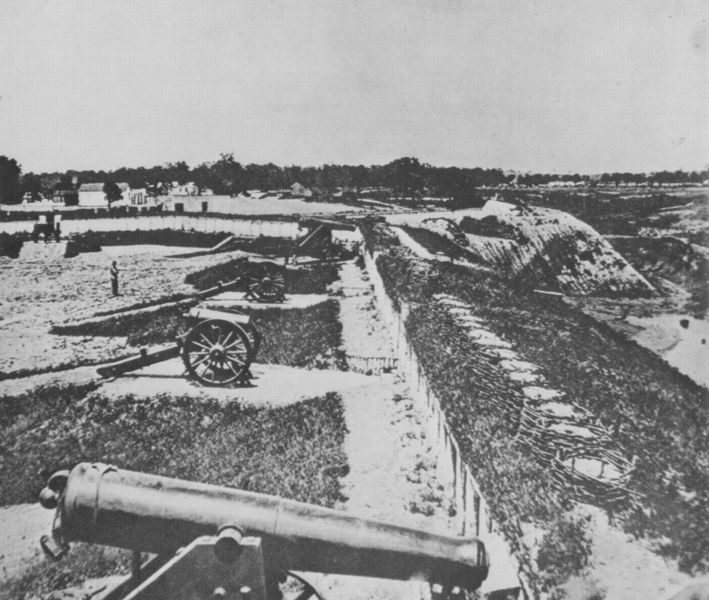
Titel: Fort Mahone oder "Fort der Verdammnis"
Künstler: Mathew B. Brady
Schlagwörter: baum, berg, dunkel, himmel, kampf, mann, weiß, bäume, landschaft, menschen, sand, grau, licht, männer, schwarz, stroh, zeichnung, gebäude, gras, haus, wiese, mensch, stein, weit, feld, hügel, wald, räder, verlassen, mauer, hecke, speichen, rad, krieg, schlacht, vorsprung, soldaten, podest, befestigung, foto, fotografie, photographie, kanone, schmutz, festung, schwarzweiss, waffen, soldat, reihe, schlamm, photo, hügelig, leid, graben, artillerie, kanonen, kanonenrohr, stellung, stahl, schutz, rohr, lager, vorsprünge, schuss, wall, podeste, weltkrieg, erster weltkrieg, gräben, schützengraben, atillerie, schützengragen, waffena, schauplatz, wälle, geschützstellung, 1. weltkrieg, podester, spechen, stellungskrieg, westwall